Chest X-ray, PA view. Patient: 16 years old, sex M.
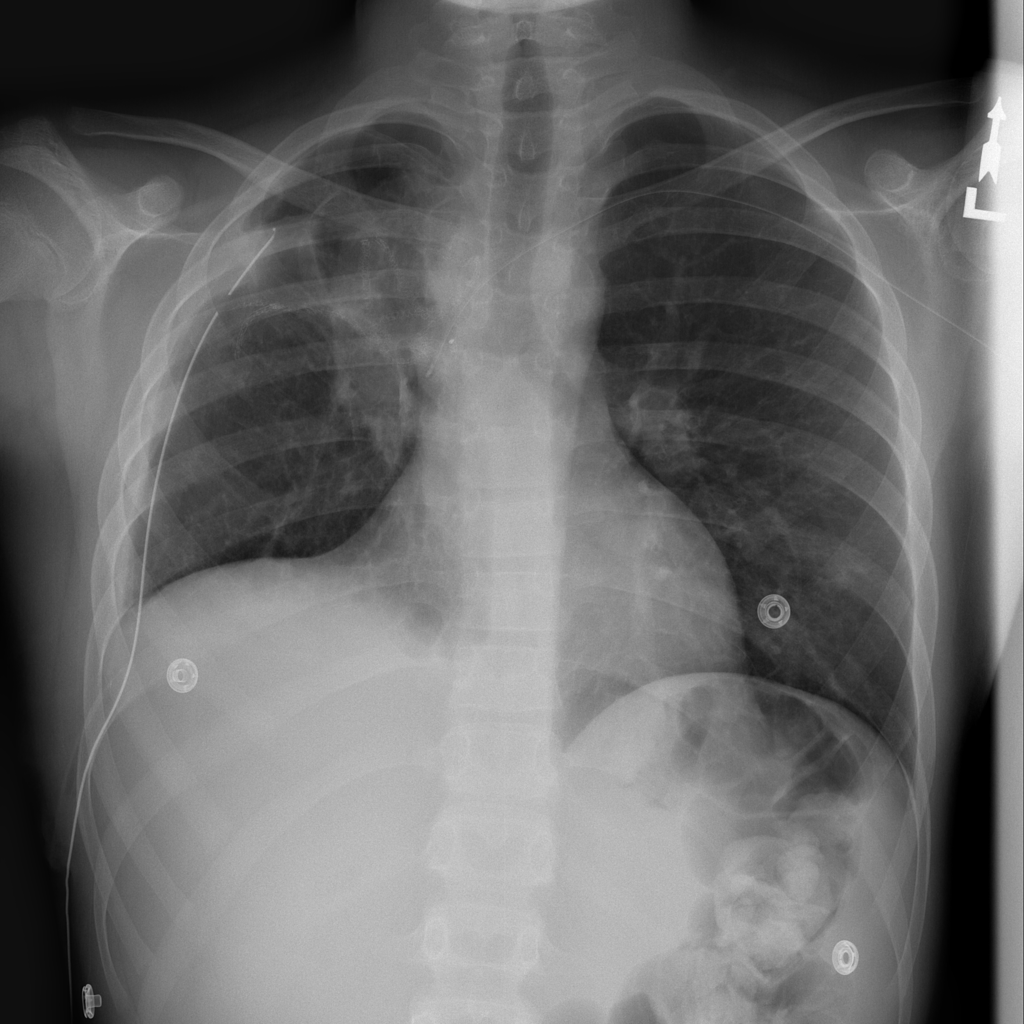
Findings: Pneumothorax